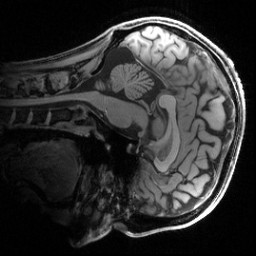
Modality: T1w
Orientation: sagittal
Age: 25
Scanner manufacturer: siemens
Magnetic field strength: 3 T
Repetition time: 2.5 s
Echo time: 0.00444 s